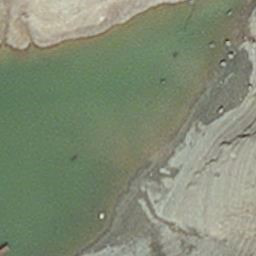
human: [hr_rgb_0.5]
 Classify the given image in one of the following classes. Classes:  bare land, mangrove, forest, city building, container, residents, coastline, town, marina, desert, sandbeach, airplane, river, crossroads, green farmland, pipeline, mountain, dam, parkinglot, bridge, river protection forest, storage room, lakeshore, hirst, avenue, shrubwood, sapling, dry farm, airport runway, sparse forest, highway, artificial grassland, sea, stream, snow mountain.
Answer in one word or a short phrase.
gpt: hirst